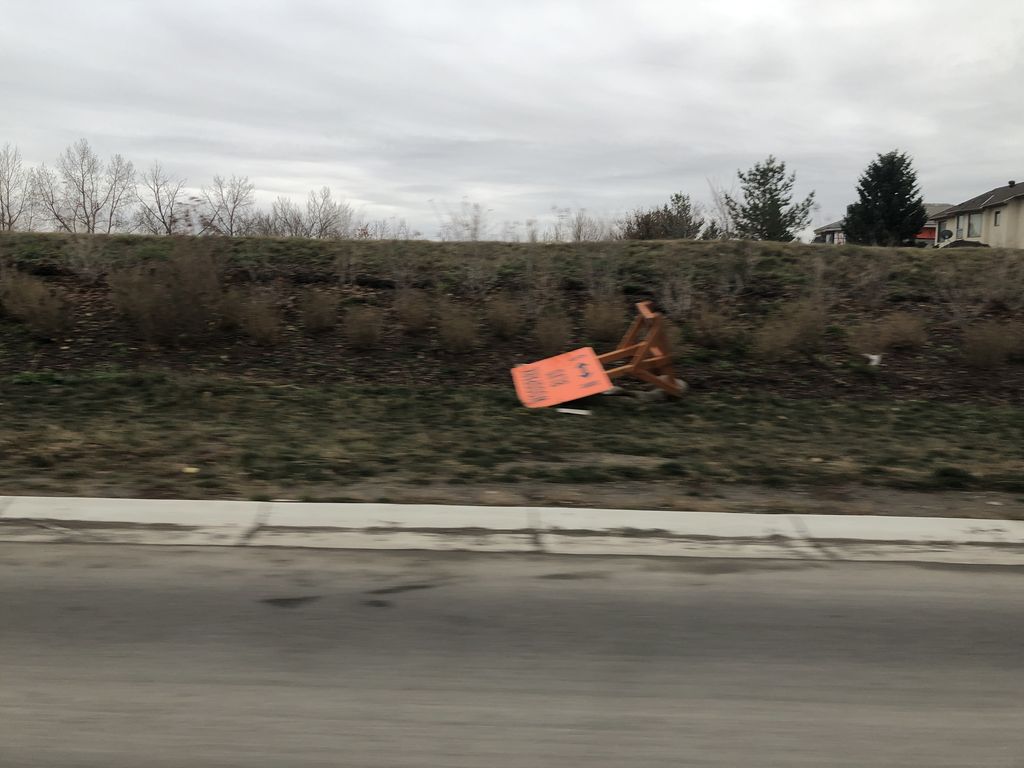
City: calgary